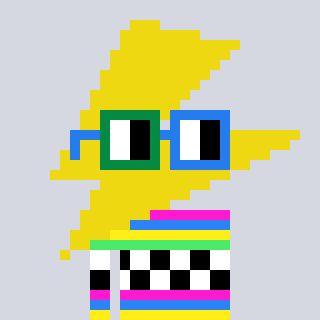
a pixel art character with square green and blue glasses, a lightning bolt-shaped head and a bege-colored body on a cool background